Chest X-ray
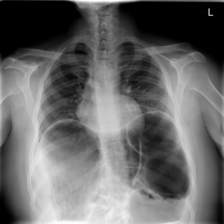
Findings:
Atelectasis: negative
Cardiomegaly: negative
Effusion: negative
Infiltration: negative
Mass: negative
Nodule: negative
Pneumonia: negative
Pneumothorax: negative
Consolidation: negative
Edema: negative
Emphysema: negative
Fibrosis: negative
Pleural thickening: negative
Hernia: negative